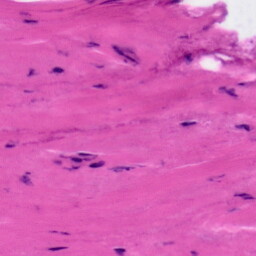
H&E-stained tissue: Tonsil